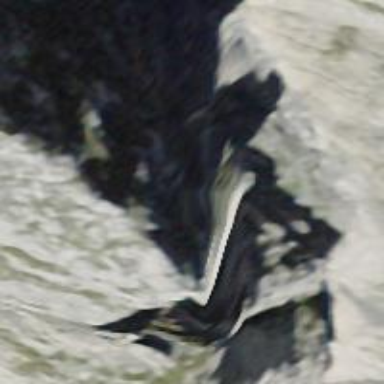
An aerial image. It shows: Natural cliff.